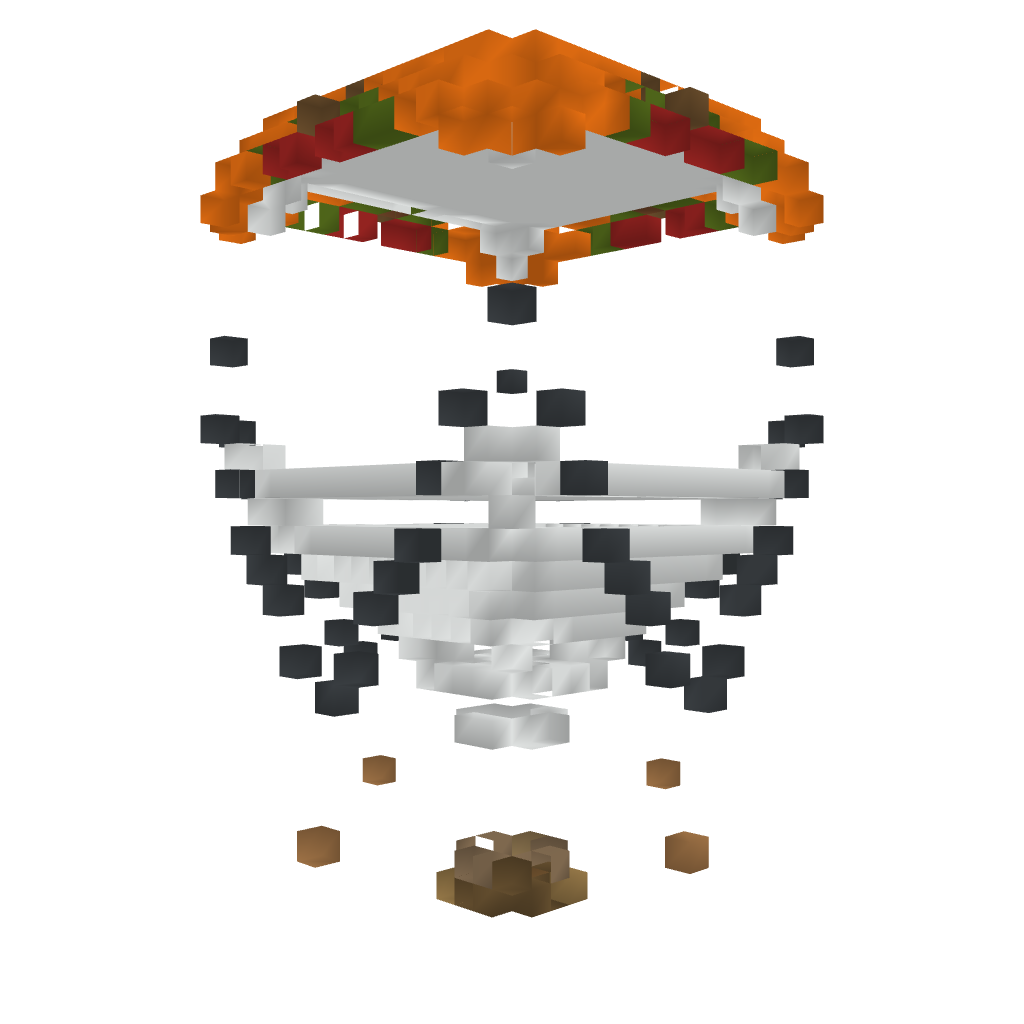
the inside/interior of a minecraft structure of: Hot Air Balloon